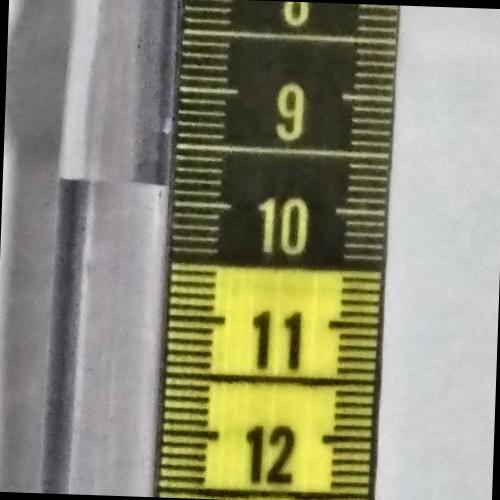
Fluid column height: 9.9 cm